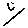
Label: line